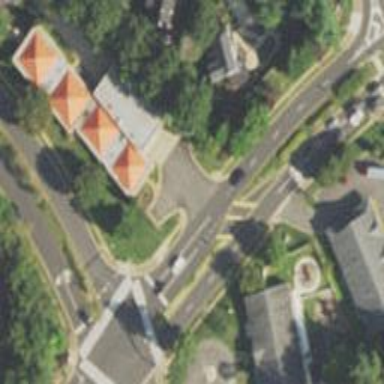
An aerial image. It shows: Unmarked crossing on footway.